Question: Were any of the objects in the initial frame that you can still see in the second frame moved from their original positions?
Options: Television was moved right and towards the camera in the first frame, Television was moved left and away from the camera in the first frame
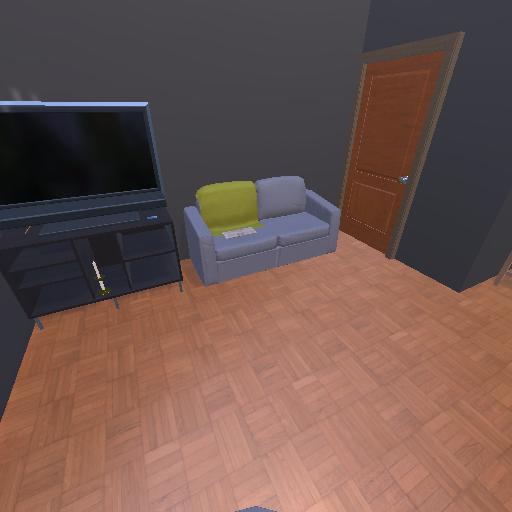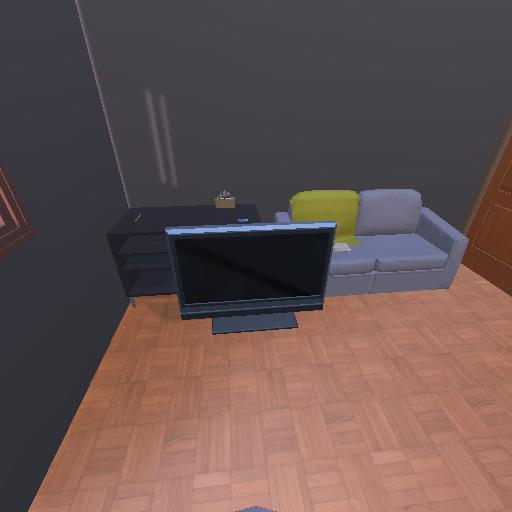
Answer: Television was moved right and towards the camera in the first frame